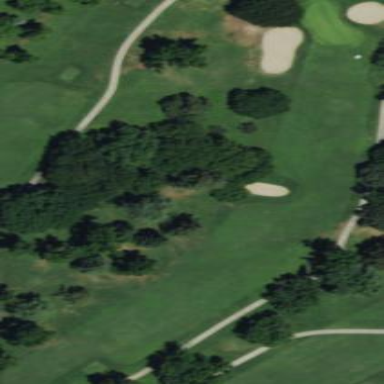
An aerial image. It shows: Golf fairway in the image.